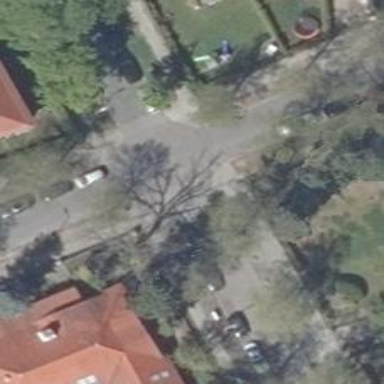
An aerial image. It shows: Residential road with sidewalks on both sides.